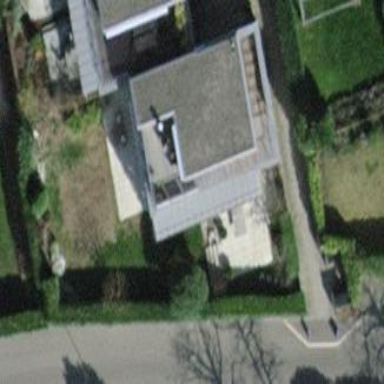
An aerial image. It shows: The building has flat roof oriented across. The roof is major part of the building.